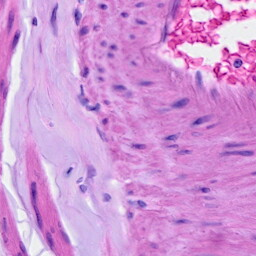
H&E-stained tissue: Ovarian